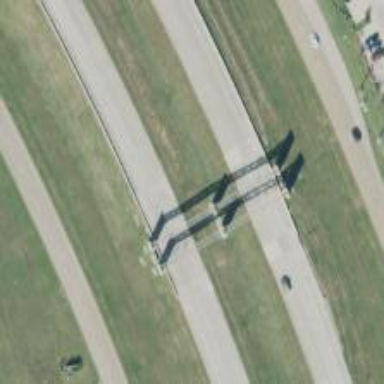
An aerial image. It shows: Toll gantry on the road.